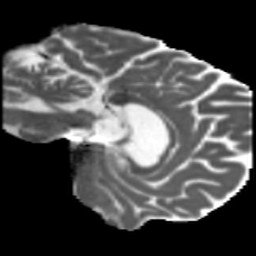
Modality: MD
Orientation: sagittal
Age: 41
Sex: male
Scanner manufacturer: siemens
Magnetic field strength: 3 T
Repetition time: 5.47 s
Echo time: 0.0854 s